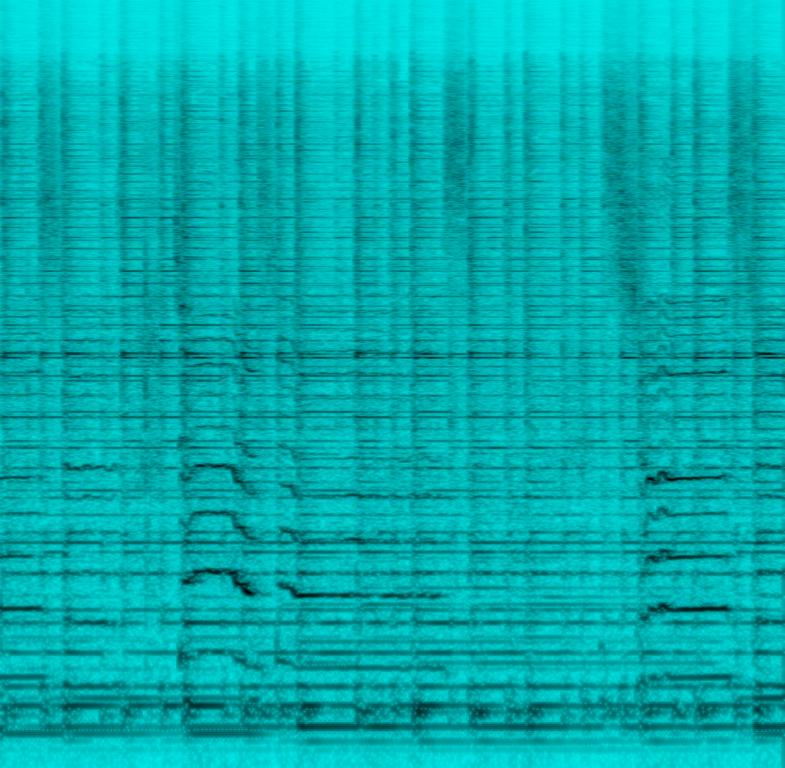
Low-fidelity recording of a female singer displaying vocal virtuosity and melisma, accompaniment by strummed steel string acoustic guitar.